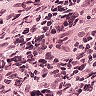
Metastatic tissue present: no